Question: Is there a way to keep points that are jittered on a map within a boundary of that map? In the example below, where jittered locations in southwestern Connecticut end up in the water or in an adjoining state, is there a way to have R jitter the location points but not over a map boundary?
Alternatively, is there some other technique, such as to create a table grob near each city to list the firms' names?
'''
# create a data frame called "ct" of geolocations in two cities near the border of a US state (Connecticut). Each firm has the same lat and longitude of one of the two cities
> dput(ct)
structure(list(city = structure(c(1L, 1L, 1L, 1L, 1L, 2L, 2L,
2L, 2L, 2L, 2L, 2L, 2L, 2L, 2L, 2L, 2L, 2L, 2L, 2L, 2L, 2L, 2L,
2L, 2L, 2L, 2L), .Label = c("Greenwich", "Stamford"), class = "factor"),
firm = structure(c(1L, 12L, 21L, 22L, 23L, 24L, 25L, 26L,
27L, 2L, 3L, 4L, 5L, 6L, 7L, 8L, 9L, 10L, 11L, 13L, 14L,
15L, 16L, 17L, 18L, 19L, 20L), .Label = c("A1", "A10", "A11",
"A12", "A13", "A14", "A15", "A16", "A17", "A18", "A19", "A2",
"A20", "A21", "A22", "A23", "A24", "A25", "A26", "A27", "A3",
"A4", "A5", "A6", "A7", "A8", "A9"), class = "factor"), long = c(-73.63,
-73.63, -73.63, -73.63, -73.63, -73.55, -73.55, -73.55, -73.55,
-73.55, -73.55, -73.55, -73.55, -73.55, -73.55, -73.55, -73.55,
-73.55, -73.55, -73.55, -73.55, -73.55, -73.55, -73.55, -73.55,
-73.55, -73.55), lat = c(41.06, 41.06, 41.06, 41.06, 41.06,
41.09, 41.09, 41.09, 41.09, 41.09, 41.09, 41.09, 41.09, 41.09,
41.09, 41.09, 41.09, 41.09, 41.09, 41.09, 41.09, 41.09, 41.09,
41.09, 41.09, 41.09, 41.09)), .Names = c("city", "firm",
"long", "lat"), row.names = c(NA, -27L), class = "data.frame")
library(ggplot2)
# load the map of the United States
all_states <- map_data("state")
# choose to map the borders only of the state of Connecticut
st.map <- subset(all_states, region == "connecticut")
# plot the points for the firms with minimal jitter that still distinguishes each point
ggplot(ct, aes(long, lat)) +
geom_polygon(data=st.map, aes(x=long, y=lat, group = group), colour="grey70", fill="white") +
coord_map() +
geom_point(position=position_jitter(width=.1, height=.1), size=2)
'''

Changing each longitude or latitude a tiny bit, as in this question, won't work because there are too many points and I am hoping for an algorithmic solution, since I have many situations where this crowding and border-crossing could arise. <URL>
Thank you for any suggestions or answers.
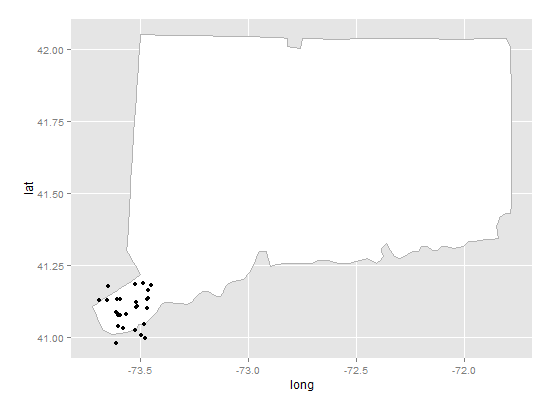
Answer: You can make your own 'jitter' function that jitters the data. Then use the function 'pnt.in.poly' from 'SDMTools' to check if the point is inside the polygon. Otherwise you just jitter the original point again. See below for an example:
'''
require(SDMTools)
bounded_jitter <- function(mapping, data, bounds, width, height, ...){
# data2 is the jittered data
data2 <- data
data2[, paste(mapping$x)] <- rnorm(nrow(data), data[, paste(mapping$x)], width/1.96)
data2[, paste(mapping$y)] <- rnorm(nrow(data), data[, paste(mapping$y)], height/1.96)
# is it inside the polygon?
idx <- as.logical(pnt.in.poly(pnts = data2[, c(paste(mapping$x), paste(mapping$y))],
poly.pnts = bounds)[, 'pip'])
while(!all(idx)) { # redo for points outside polygon
data2[!idx, paste(mapping$x)] <- rnorm(sum(!idx), data[!idx, paste(mapping$x)], width/1.96)
data2[!idx, paste(mapping$y)] <- rnorm(sum(!idx), data[!idx, paste(mapping$y)], height/1.96)
idx <- as.logical(pnt.in.poly(pnts = data2[, c(paste(mapping$x), paste(mapping$y))],
poly.pnts = bounds)[, 'pip'])
}
# the point
geom_point(data = data2, mapping, ...)
}
# plot the points for the firms with minimal jitter that still distinguishes each point
ggplot(ct, aes(long, lat)) +
geom_polygon(data=st.map, aes(x=long, y=lat, group = group), colour="grey70", fill="white") +
coord_map() +
geom_point(size=2) +
bounded_jitter(mapping = aes(x=long, y=lat),
data = ct,
bounds = st.map[, c('long', 'lat')],
width = .1,
height = .1)
'''